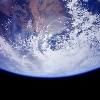
Label: cloud